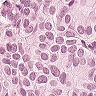
Metastatic tissue present: yes